Field crop: maize
Growth stage: 1
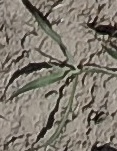
Species: sorghum